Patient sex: M
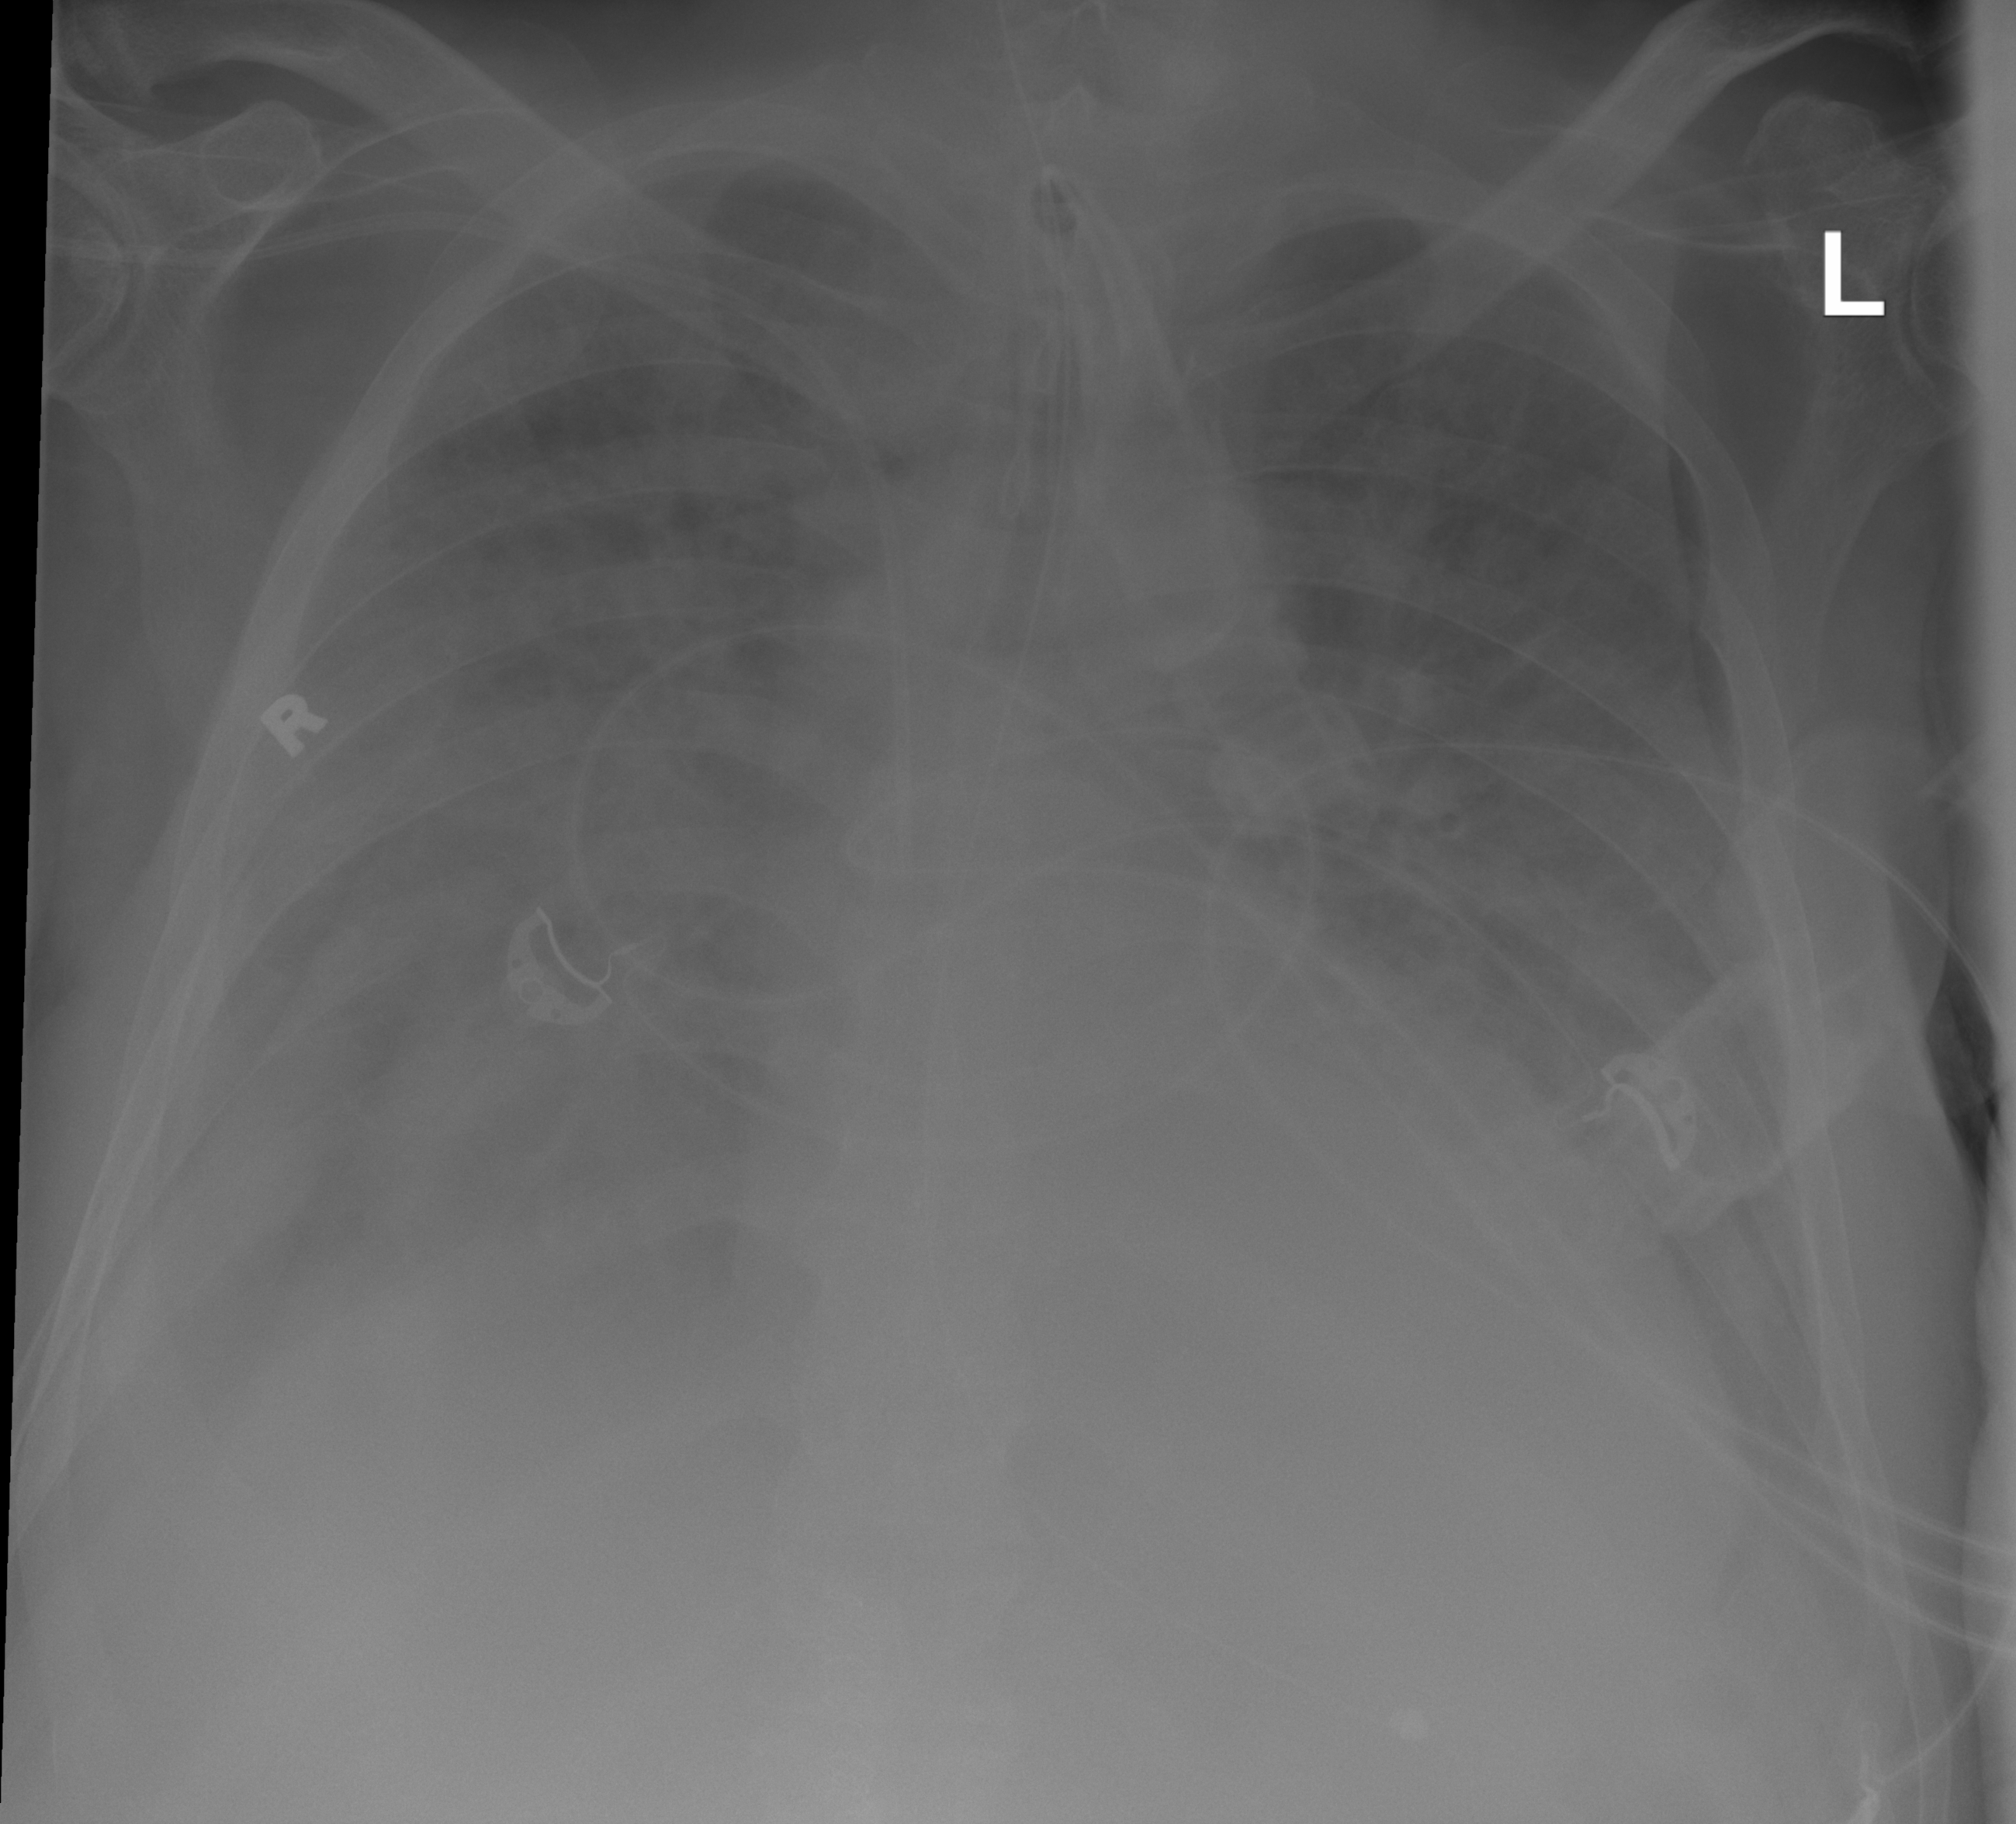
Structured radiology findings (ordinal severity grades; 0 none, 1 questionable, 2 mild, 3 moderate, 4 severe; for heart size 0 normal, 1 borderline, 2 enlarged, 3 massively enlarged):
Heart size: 2
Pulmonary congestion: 3
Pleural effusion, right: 3
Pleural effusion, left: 2
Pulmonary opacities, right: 3
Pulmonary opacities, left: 2
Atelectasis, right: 3
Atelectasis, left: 3